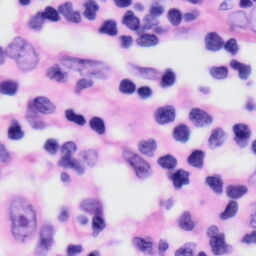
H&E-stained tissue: Skin